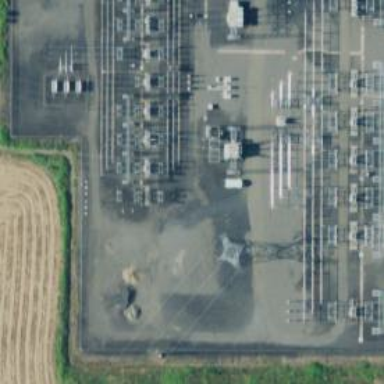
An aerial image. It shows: Outdoor power switch.